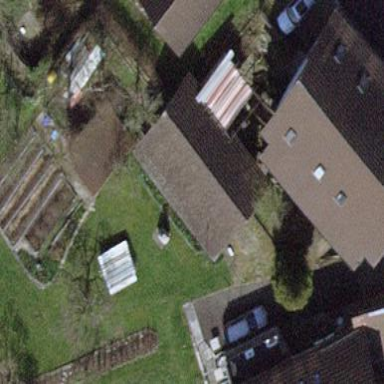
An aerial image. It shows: View of roof of building.